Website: home-depot
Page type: store-pickup
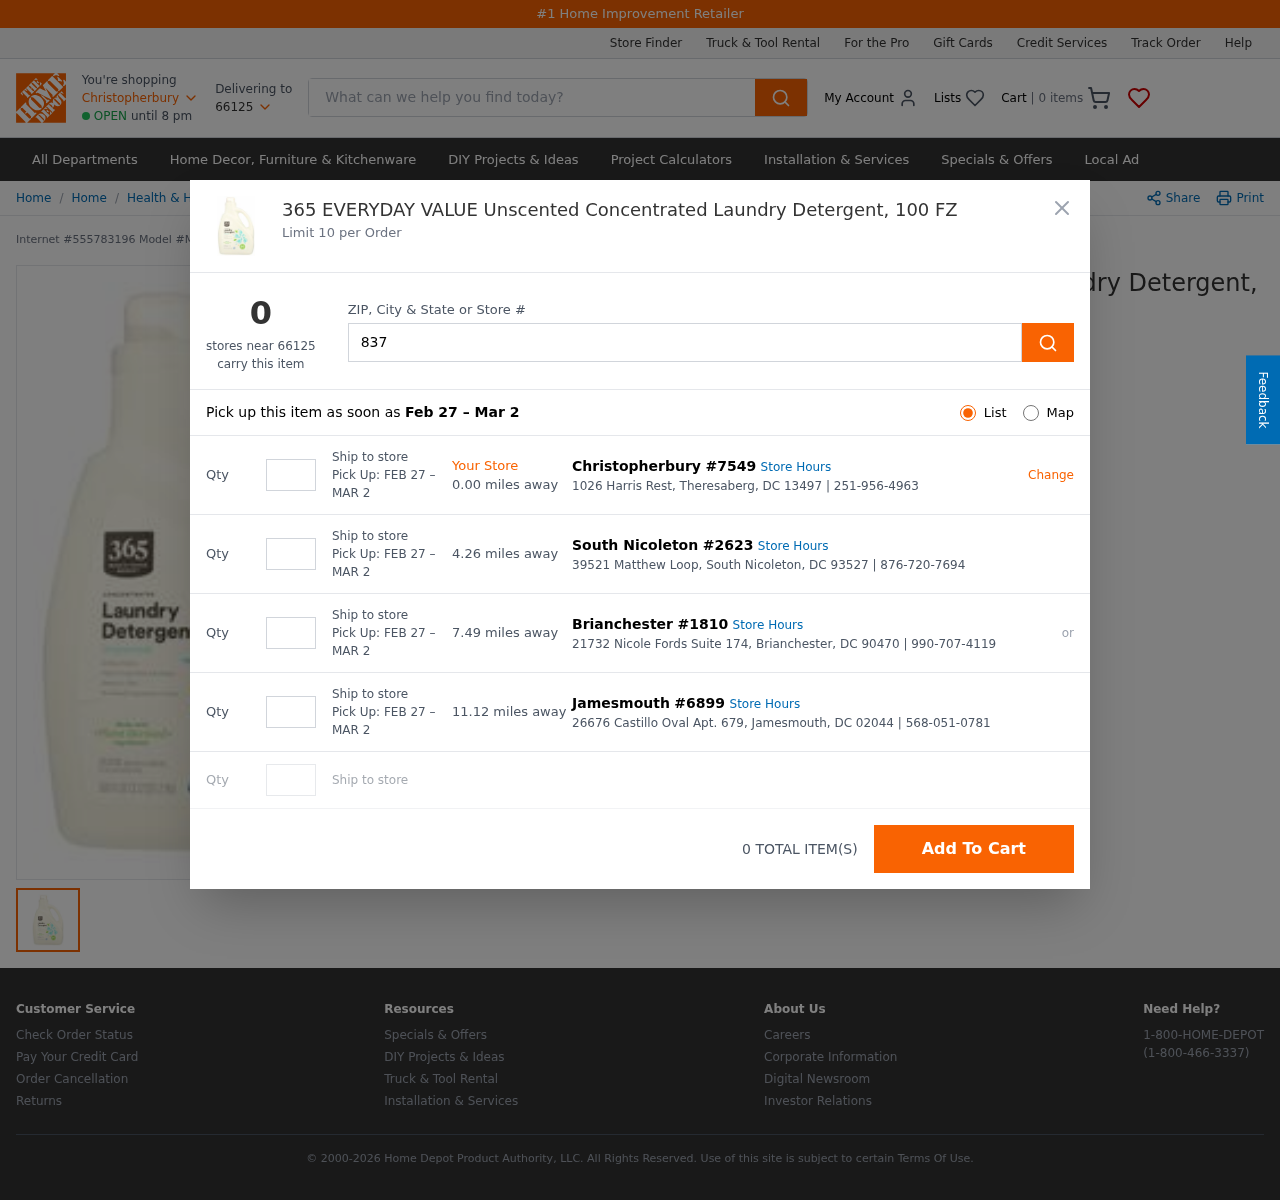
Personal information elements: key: PII_CITY
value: Christopherbury
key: PII_LOCATION1_CITY_STATE_ZIP
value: Theresaberg, DC 13497
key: PII_LOCATION1_STREET
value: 1026 Harris Rest
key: PII_LOCATION2_CITY
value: South Nicoleton
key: PII_LOCATION2_CITY_STATE_ZIP
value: South Nicoleton, DC 93527
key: PII_LOCATION2_STREET
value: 39521 Matthew Loop
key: PII_LOCATION3_CITY
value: Brianchester
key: PII_LOCATION3_CITY_STATE_ZIP
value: Brianchester, DC 90470
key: PII_LOCATION3_STREET
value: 21732 Nicole Fords Suite 174
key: PII_LOCATION4_CITY
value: Jamesmouth
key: PII_LOCATION4_CITY_STATE_ZIP
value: Jamesmouth, DC 02044
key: PII_LOCATION4_STREET
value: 26676 Castillo Oval Apt. 679
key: PII_POSTCODE
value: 66125
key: PII_POSTCODE2
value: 83746
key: PII_LOCATION1_PHONE
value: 251-956-4963
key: PII_LOCATION2_PHONE
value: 876-720-7694
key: PII_LOCATION3_PHONE
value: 990-707-4119
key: PII_LOCATION4_PHONE
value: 568-051-0781
Product elements: key: PRODUCT1_BREADCRUMB
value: Home
Health & Household
Household Supplies
Laundry Room
Laundry Detergent
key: PRODUCT1_NAME
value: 365 EVERYDAY VALUE Unscented Concentrated Laundry Detergent, 100 FZ
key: PRODUCT_INTERNET_NUMBER
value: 555783196
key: PRODUCT_MODEL_NUMBER
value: MW_OHW728321
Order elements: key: ORDER_NUM_ITEMS
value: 0
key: ORDER_PICKUP_DATE_RANGE
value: FEB 27 – MAR 2
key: ORDER_PICKUP_DATE_RANGE
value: Feb 27 – Mar 2
Search elements: key: HEADER_SEARCH
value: What can we help you find today?
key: SEARCH_STORE_LOCATION
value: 83746
Other elements: key: STORE1_DISTANCE
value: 0.00
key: STORE1_NUMBER
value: #7549
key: STORE2_DISTANCE
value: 4.26
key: STORE2_NUMBER
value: #2623
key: STORE3_DISTANCE
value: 7.49
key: STORE3_NUMBER
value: #1810
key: STORE4_DISTANCE
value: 11.12
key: STORE4_NUMBER
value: #6899